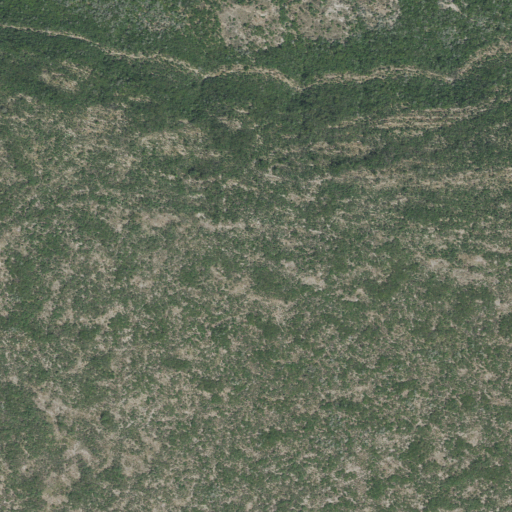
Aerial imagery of mountains in Texas named Anacacho Mountains containing shrub and evergreen forest